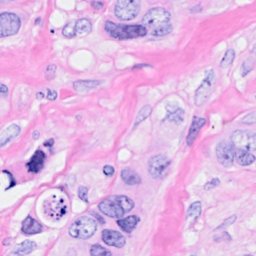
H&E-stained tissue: Breast